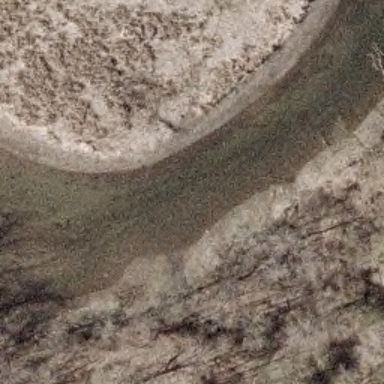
It is a river with plants wilted on both banks of the river .